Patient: sex F, age 60
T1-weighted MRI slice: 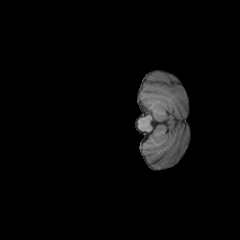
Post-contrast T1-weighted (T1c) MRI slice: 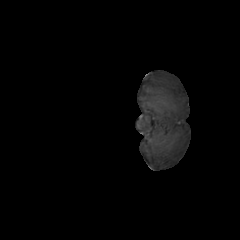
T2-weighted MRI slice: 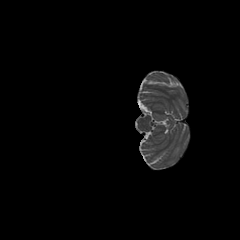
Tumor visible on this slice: no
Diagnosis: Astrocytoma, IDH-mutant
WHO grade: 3